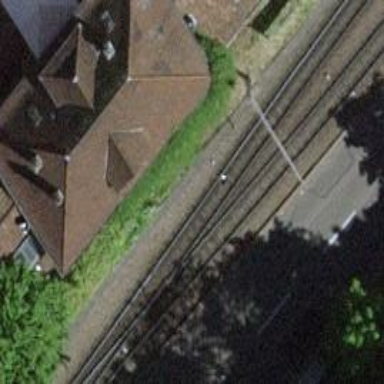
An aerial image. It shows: Single-track tram railway with electrified contact line. The railway has interlaced tracks.